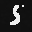
Label: 5